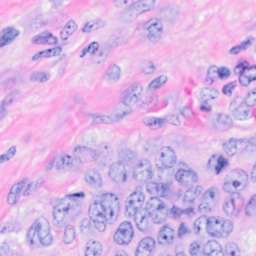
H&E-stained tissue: Breast